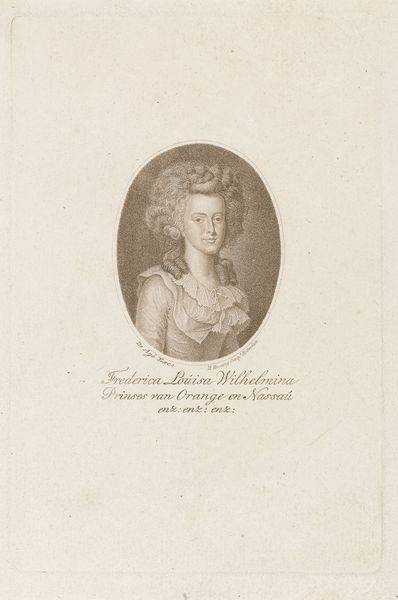
Titel: Portret van Frederica Louisa Wilhelmina, Prinses van Oranje-Nassau
Künstler: Hendrik Roosing
Standort: Amsterdam
Institution: Rijksmuseum
Schlagwörter: portrait, femme, bourbon, 18rmme siecle